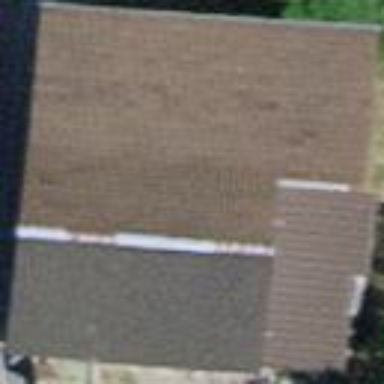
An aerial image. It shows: Building with gabled roof.